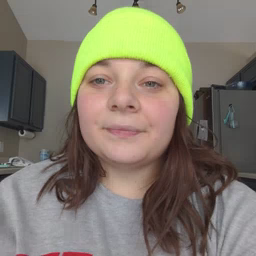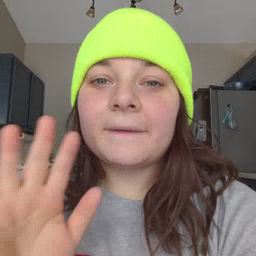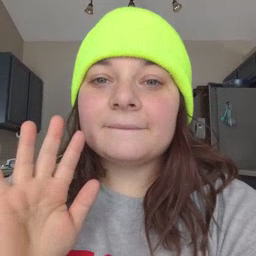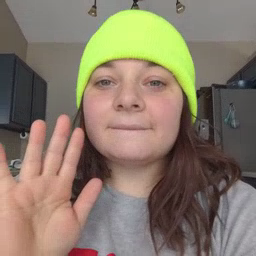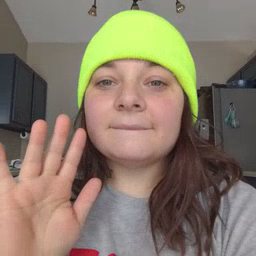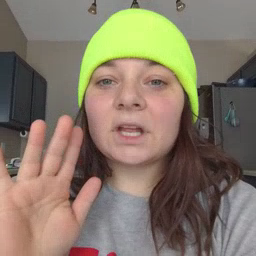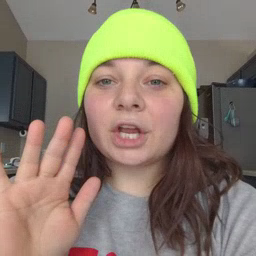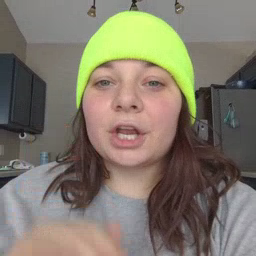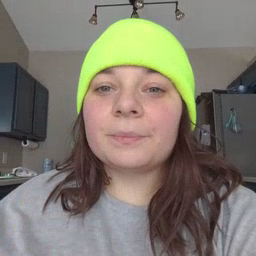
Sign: finger